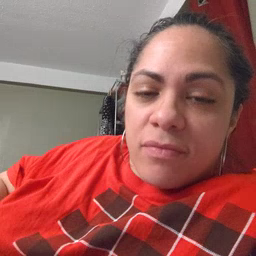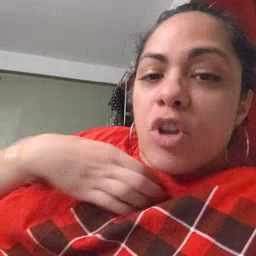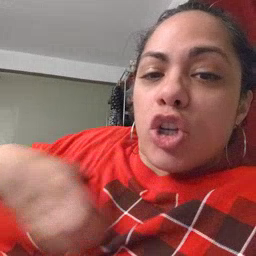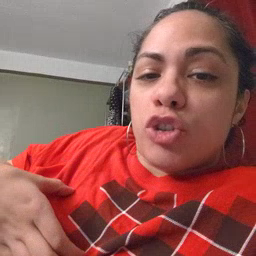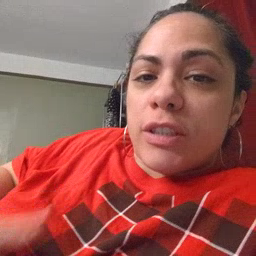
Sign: hungry